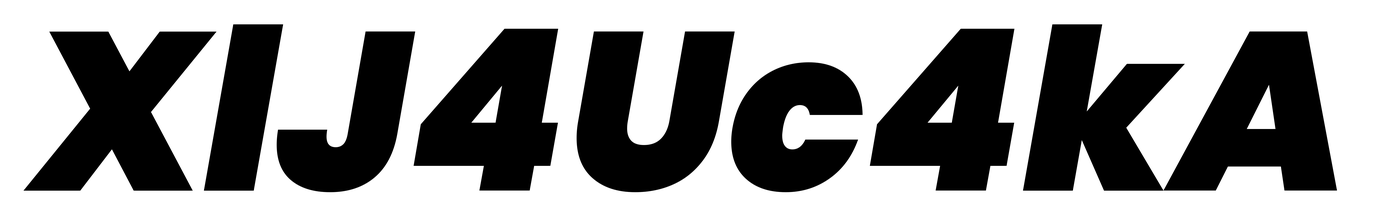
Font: Poppins-BlackItalic